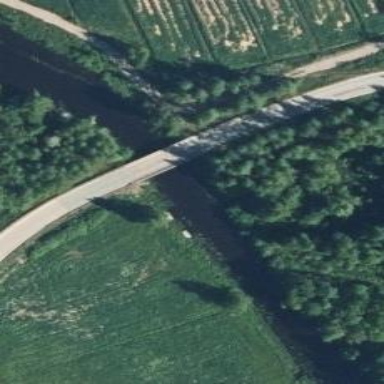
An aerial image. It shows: Tertiary road with bridge.